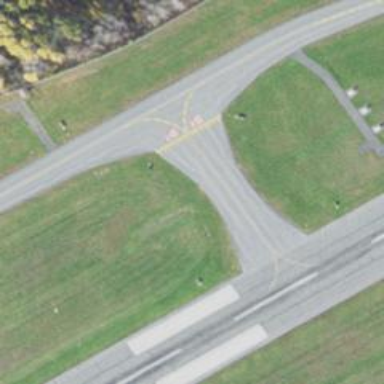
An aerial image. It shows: Image of taxiway at airport.